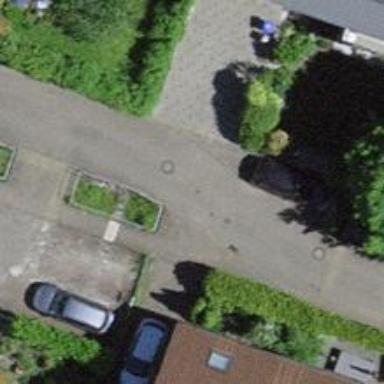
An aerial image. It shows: Cobblestone living street.